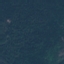
Land use / land cover: Forest